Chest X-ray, AP view. Patient: 30 years old, sex M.
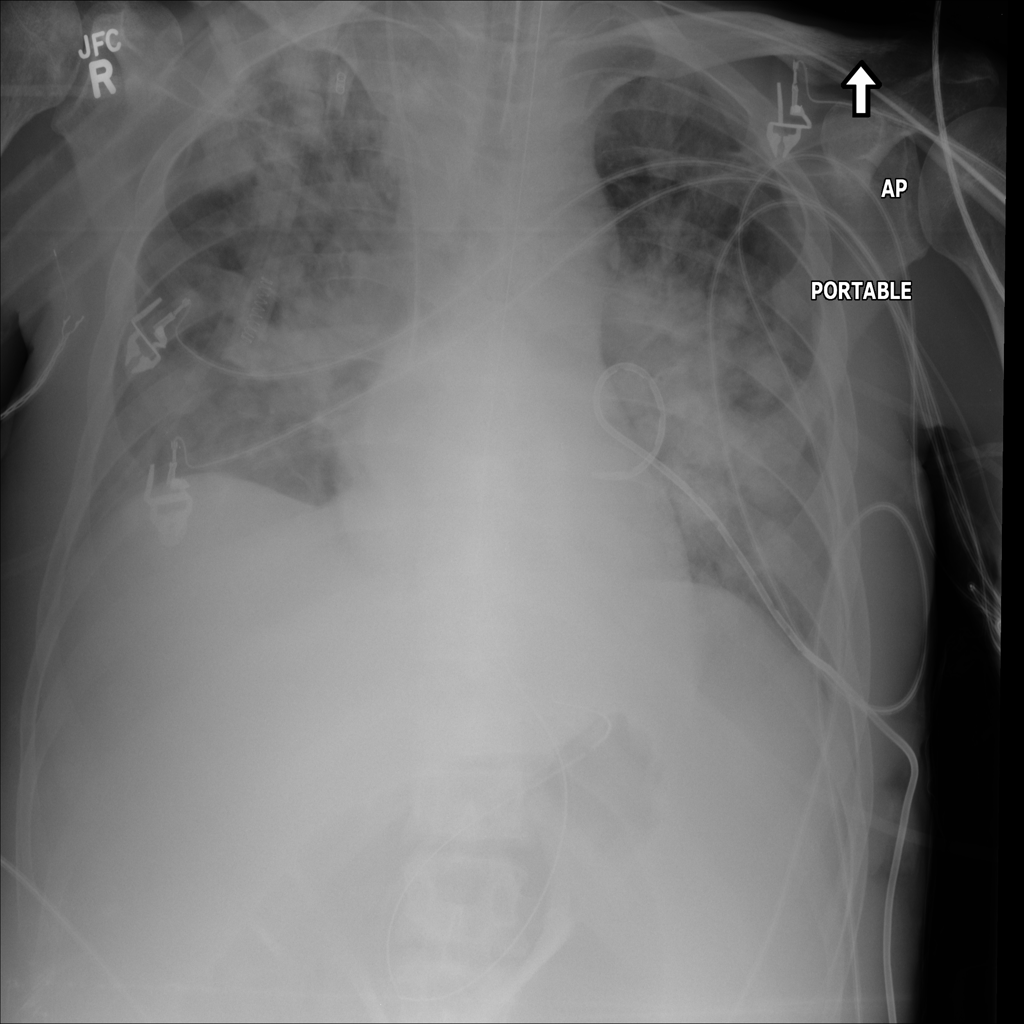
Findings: Edema